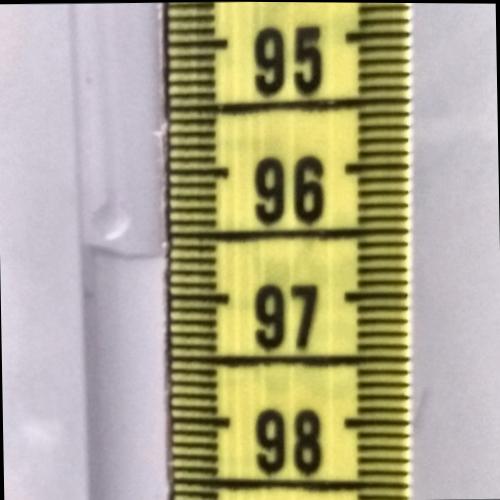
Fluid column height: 96.7 cm